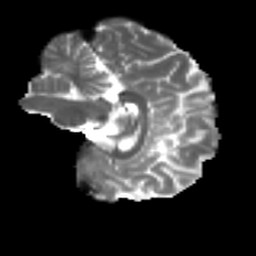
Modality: T2w
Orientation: sagittal
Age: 23
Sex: female
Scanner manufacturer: ge
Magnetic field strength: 3 T
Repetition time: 7.8 s
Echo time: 0.0606 s